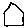
Label: house